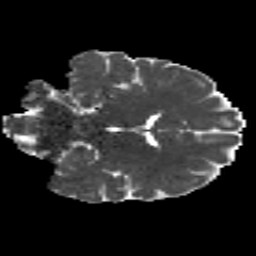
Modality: MD
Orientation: coronal
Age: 20
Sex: male
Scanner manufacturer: siemens
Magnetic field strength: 3 T
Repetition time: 8.8 s
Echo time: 0.085 s